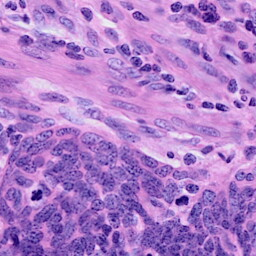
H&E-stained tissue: Cervix